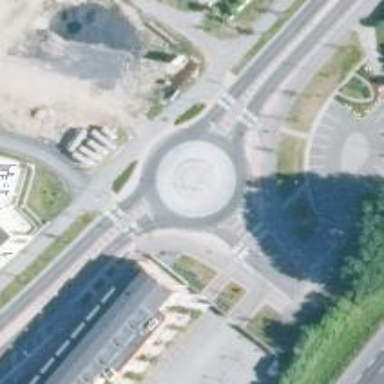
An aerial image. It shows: Secondary road around roundabout.